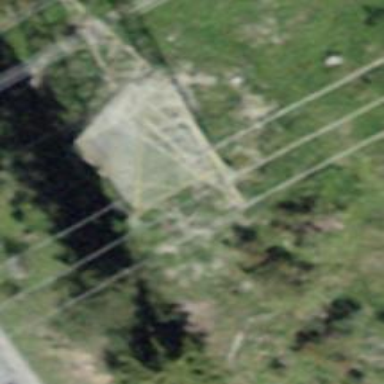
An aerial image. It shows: Power tower.